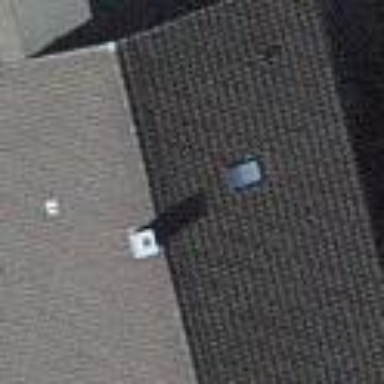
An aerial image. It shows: Residential building with gabled roof.